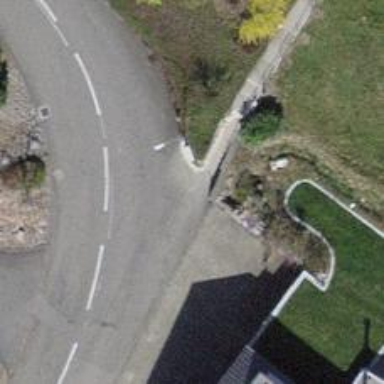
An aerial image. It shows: Set of steps on the road.